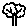
Label: tree